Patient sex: F
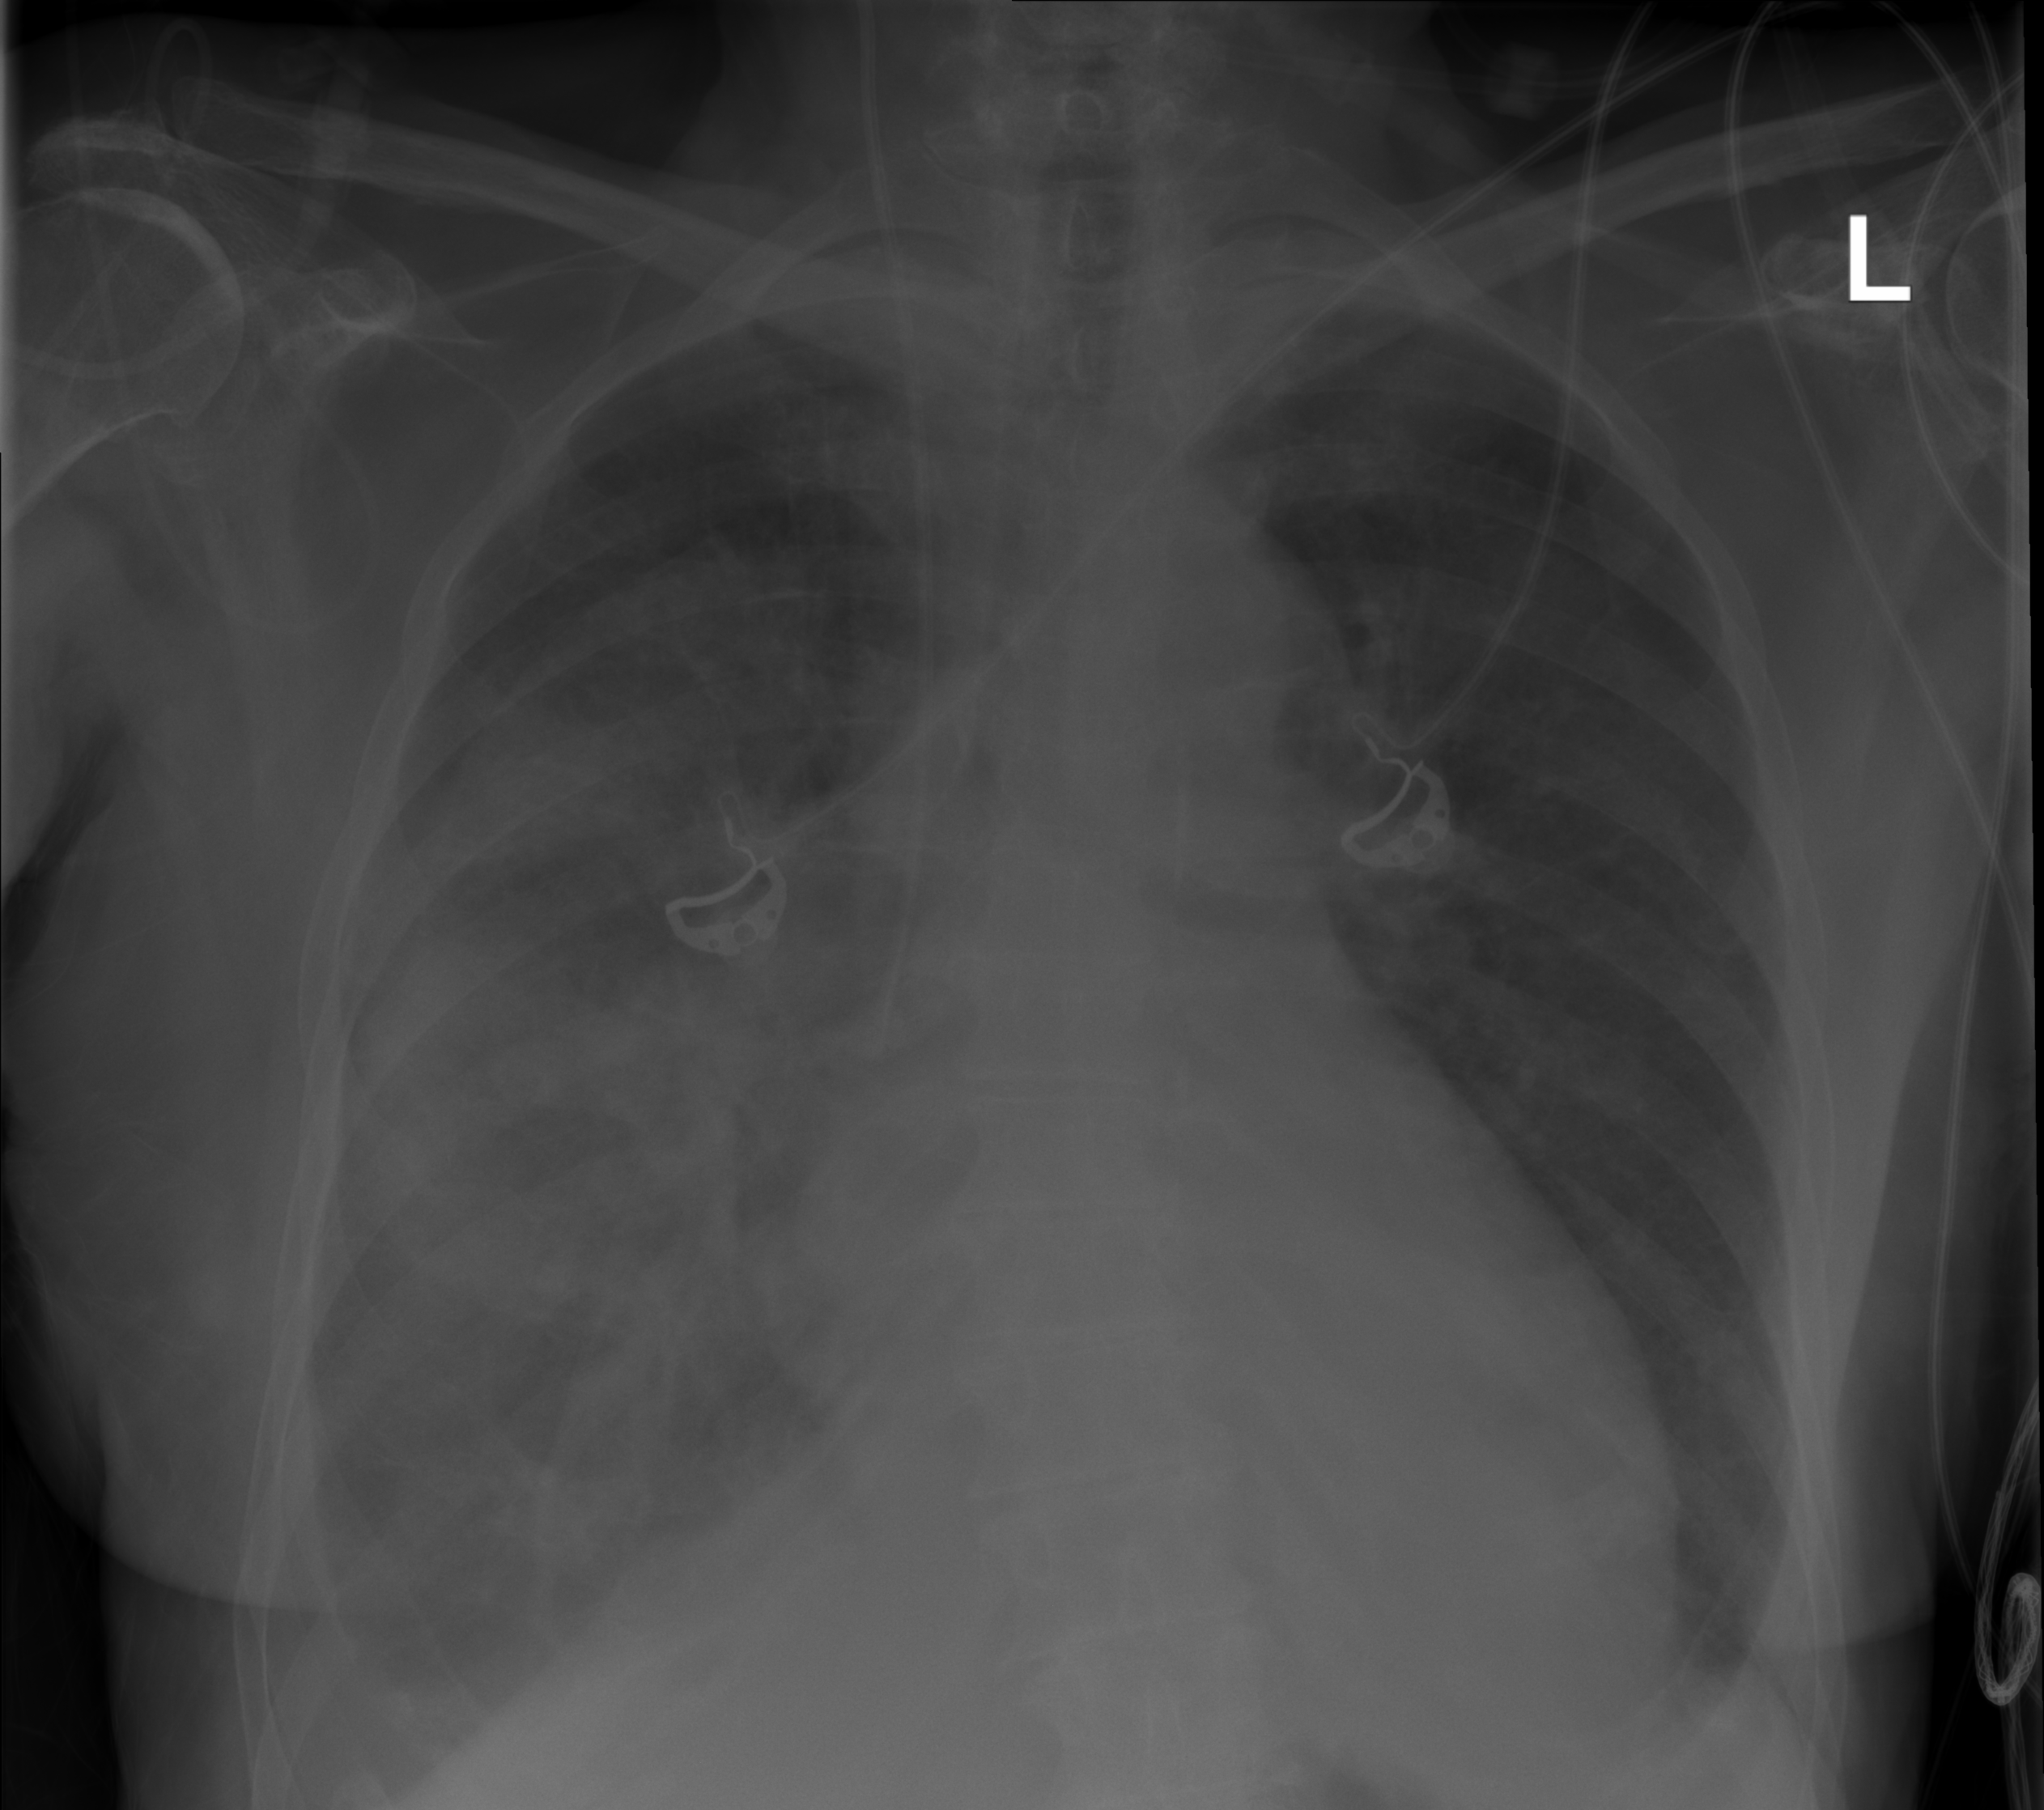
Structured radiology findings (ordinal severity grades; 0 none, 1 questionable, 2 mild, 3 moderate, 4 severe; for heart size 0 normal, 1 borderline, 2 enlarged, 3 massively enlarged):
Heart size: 0
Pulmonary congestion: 0
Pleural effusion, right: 2
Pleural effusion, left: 2
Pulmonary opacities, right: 3
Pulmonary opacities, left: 2
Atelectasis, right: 3
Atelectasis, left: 3